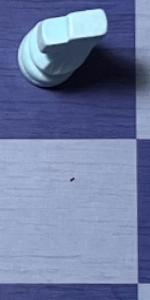
Label: Empty